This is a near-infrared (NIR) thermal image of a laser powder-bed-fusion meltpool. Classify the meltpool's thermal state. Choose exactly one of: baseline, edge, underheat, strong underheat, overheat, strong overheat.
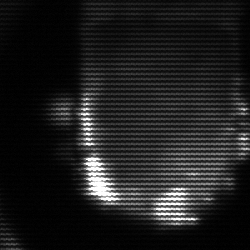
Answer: baseline